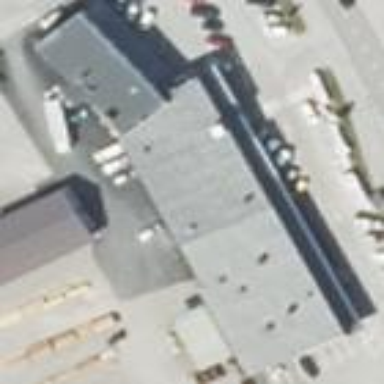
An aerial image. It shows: Commercial building.